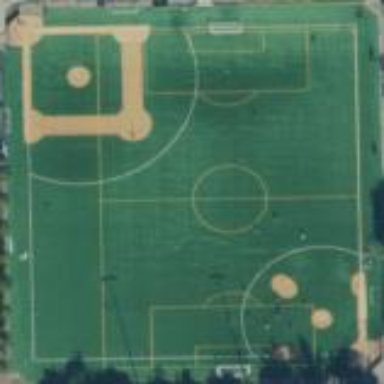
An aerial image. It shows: Artificial turf recreation ground.